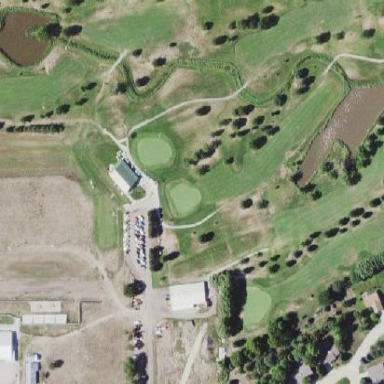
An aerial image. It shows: Golf course surrounded by greenery.